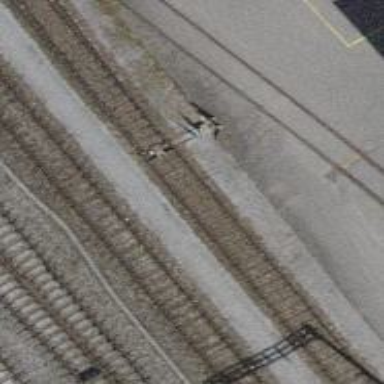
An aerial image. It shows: Railway switch.